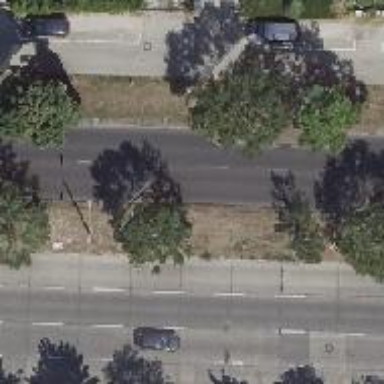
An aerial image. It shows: Avenue lined with deciduous broadleaved trees.